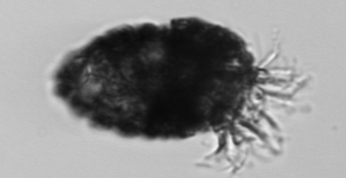
Label: Stenosemella_pacifica